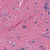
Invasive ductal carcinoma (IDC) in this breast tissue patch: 1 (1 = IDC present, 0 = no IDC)